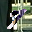
Label: 7